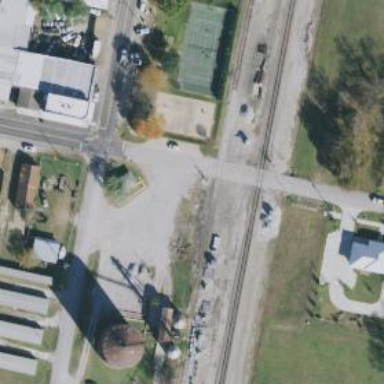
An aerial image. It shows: Railway siding for service.